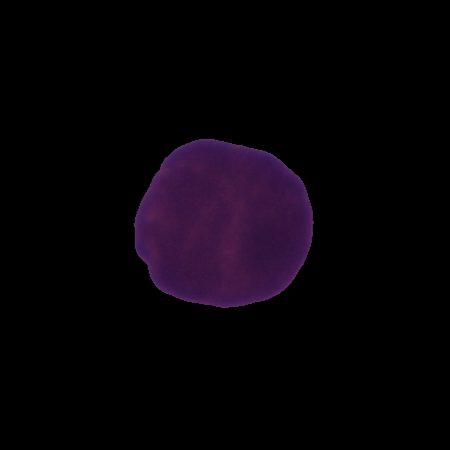
Label: healthy